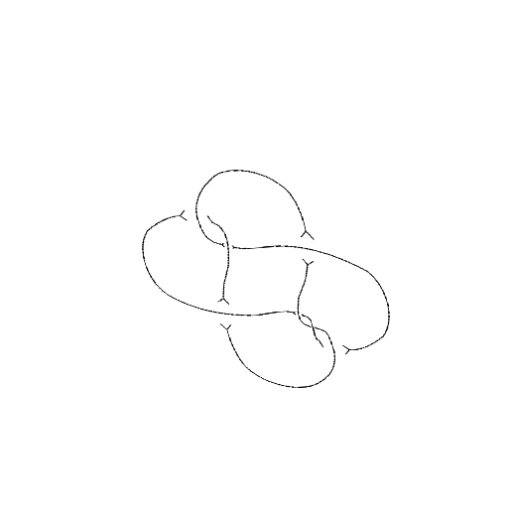
Crossing number: 7